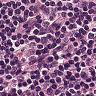
Metastatic tissue present: no